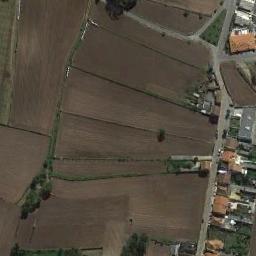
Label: terrace